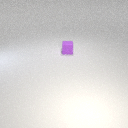
small purple rubber cube